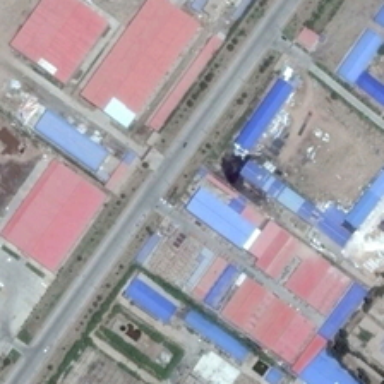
The factory with red and blue roofs are built on the bare ground with a road passing through .